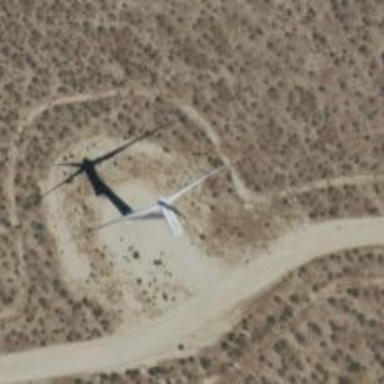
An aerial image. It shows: Wind generator powered by wind. The generator type is horizontal axis and it uses wind turbines.